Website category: phone
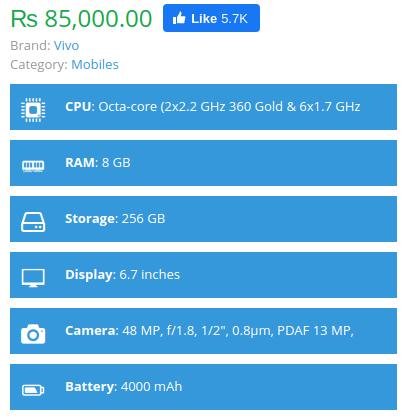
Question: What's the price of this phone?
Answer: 85,000.00

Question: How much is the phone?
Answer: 85,000.00

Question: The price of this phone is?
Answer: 85,000.00

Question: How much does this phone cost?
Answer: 85,000.00

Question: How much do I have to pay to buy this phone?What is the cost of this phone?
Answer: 85,000.00

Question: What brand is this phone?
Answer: Vivo

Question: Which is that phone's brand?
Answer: Vivo

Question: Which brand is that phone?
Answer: Vivo

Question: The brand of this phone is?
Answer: Vivo

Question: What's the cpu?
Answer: Octa-core (2x2.2 GHz 360 Gold & 6x1.7 GHz Kryo 360 Silver)

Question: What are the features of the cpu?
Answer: Octa-core (2x2.2 GHz 360 Gold & 6x1.7 GHz Kryo 360 Silver)

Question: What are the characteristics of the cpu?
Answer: Octa-core (2x2.2 GHz 360 Gold & 6x1.7 GHz Kryo 360 Silver)

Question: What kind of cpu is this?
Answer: Octa-core (2x2.2 GHz 360 Gold & 6x1.7 GHz Kryo 360 Silver)

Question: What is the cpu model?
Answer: Octa-core (2x2.2 GHz 360 Gold & 6x1.7 GHz Kryo 360 Silver)

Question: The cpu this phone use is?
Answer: Octa-core (2x2.2 GHz 360 Gold & 6x1.7 GHz Kryo 360 Silver)

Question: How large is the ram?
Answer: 8 GB

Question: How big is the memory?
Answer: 8 GB

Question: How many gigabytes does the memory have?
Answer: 8 GB

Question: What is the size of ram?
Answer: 8 GB

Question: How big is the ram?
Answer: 8 GB

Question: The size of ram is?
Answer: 8 GB

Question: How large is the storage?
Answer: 256 GB

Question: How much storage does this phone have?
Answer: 256 GB

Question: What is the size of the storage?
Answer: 256 GB

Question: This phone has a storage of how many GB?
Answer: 256 GB

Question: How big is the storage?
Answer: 256 GB

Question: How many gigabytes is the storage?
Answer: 256 GB

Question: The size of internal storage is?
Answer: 256 GB

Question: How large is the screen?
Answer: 6.7 inches

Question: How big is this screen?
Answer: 6.7 inches

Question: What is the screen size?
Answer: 6.7 inches

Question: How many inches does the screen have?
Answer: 6.7 inches

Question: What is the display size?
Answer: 6.7 inches

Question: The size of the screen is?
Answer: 6.7 inches

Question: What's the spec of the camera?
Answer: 48 MP, f/1.8, 1/2", 0.8m, PDAF 13 MP, f/2.2, 13mm (ultrawide) 2 MP, f/2.4, depth sensor

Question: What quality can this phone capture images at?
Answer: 48 MP, f/1.8, 1/2", 0.8m, PDAF 13 MP, f/2.2, 13mm (ultrawide) 2 MP, f/2.4, depth sensor

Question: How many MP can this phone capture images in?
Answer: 48 MP, f/1.8, 1/2", 0.8m, PDAF 13 MP, f/2.2, 13mm (ultrawide) 2 MP, f/2.4, depth sensor

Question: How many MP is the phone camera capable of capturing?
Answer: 48 MP, f/1.8, 1/2", 0.8m, PDAF 13 MP, f/2.2, 13mm (ultrawide) 2 MP, f/2.4, depth sensor

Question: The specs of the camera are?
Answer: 48 MP, f/1.8, 1/2", 0.8m, PDAF 13 MP, f/2.2, 13mm (ultrawide) 2 MP, f/2.4, depth sensor

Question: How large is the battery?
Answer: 4000 mAh

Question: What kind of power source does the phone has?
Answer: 4000 mAh

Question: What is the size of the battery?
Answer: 4000 mAh

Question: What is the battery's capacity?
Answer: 4000 mAh

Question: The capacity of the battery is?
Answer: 4000 mAh